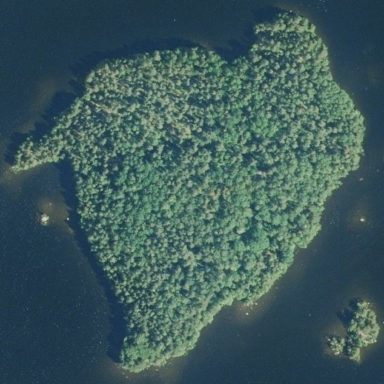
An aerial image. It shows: Island covered with woodland.